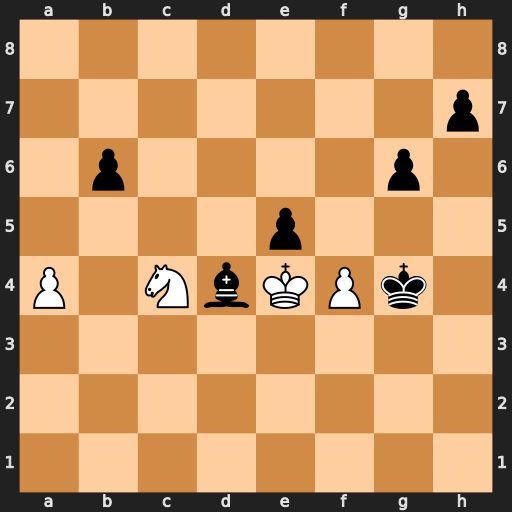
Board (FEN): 8/7p/1p4p1/4p3/P1NbKPk1/8/8/8
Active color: w
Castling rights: -
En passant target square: -
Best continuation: fxe5 Bc5 Nxb6 h5 Nd7